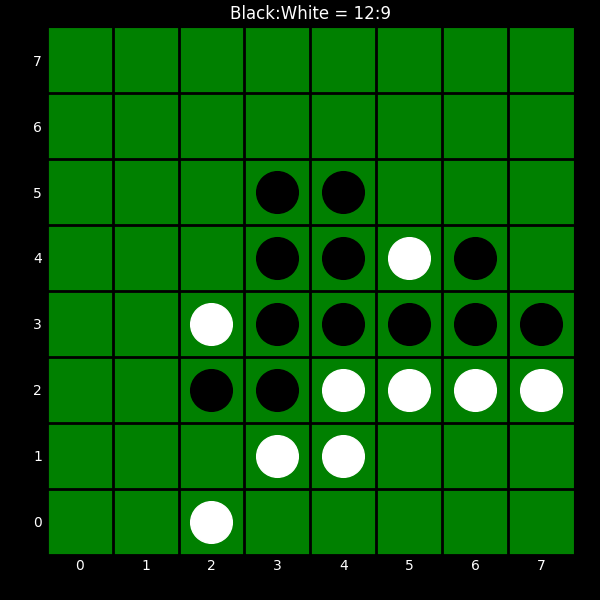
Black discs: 12
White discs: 9